Question: This is My data :
'''
18_AGT_s 8234.00 8234.00 8234.00
18_MAC_s 8414.36 8308.36 8246.33
9_MAC_r 8414.36 8308.36 8246.33
9_MAC_s 8414.55 8309.55 8246.45
8_MAC_r 8414.55 8309.55 8246.45
8_MAC_s 8414.56 8310.08 8246.47
6_MAC_r 8414.56 8310.08 8246.47
6_MAC_s 8416.19 8310.21 8246.49
1_MAC_r 8416.19 8310.21 8246.49
'''
and here is my gnuplot code :
> plot "dat" using ($0+1):2 with linespoints pt 8 ps 2 lt 2 lw 4 lc rgb
"green" title "DMSR","dat" using ($0+1):3 with linespoints pt 5 ps 2
lt 3 lw 4 lc rgb "blue" title "Alarm","dat" using ($0+1):4 with
linespoints pt 6 ps 2 lt 4 lw 4 lc rgb "red" title "Emergency"
and here is my out put :

But In the step part I want to have 18_AGT_s and 18_MAC_s and 9_MAC_s and .... for example on the X part I want to have 18_AGT_s in stand of 1 or I want to have 18_MAC_2 instand of 2 and 9_MAC_r instand of 3 etc. Any help thanks
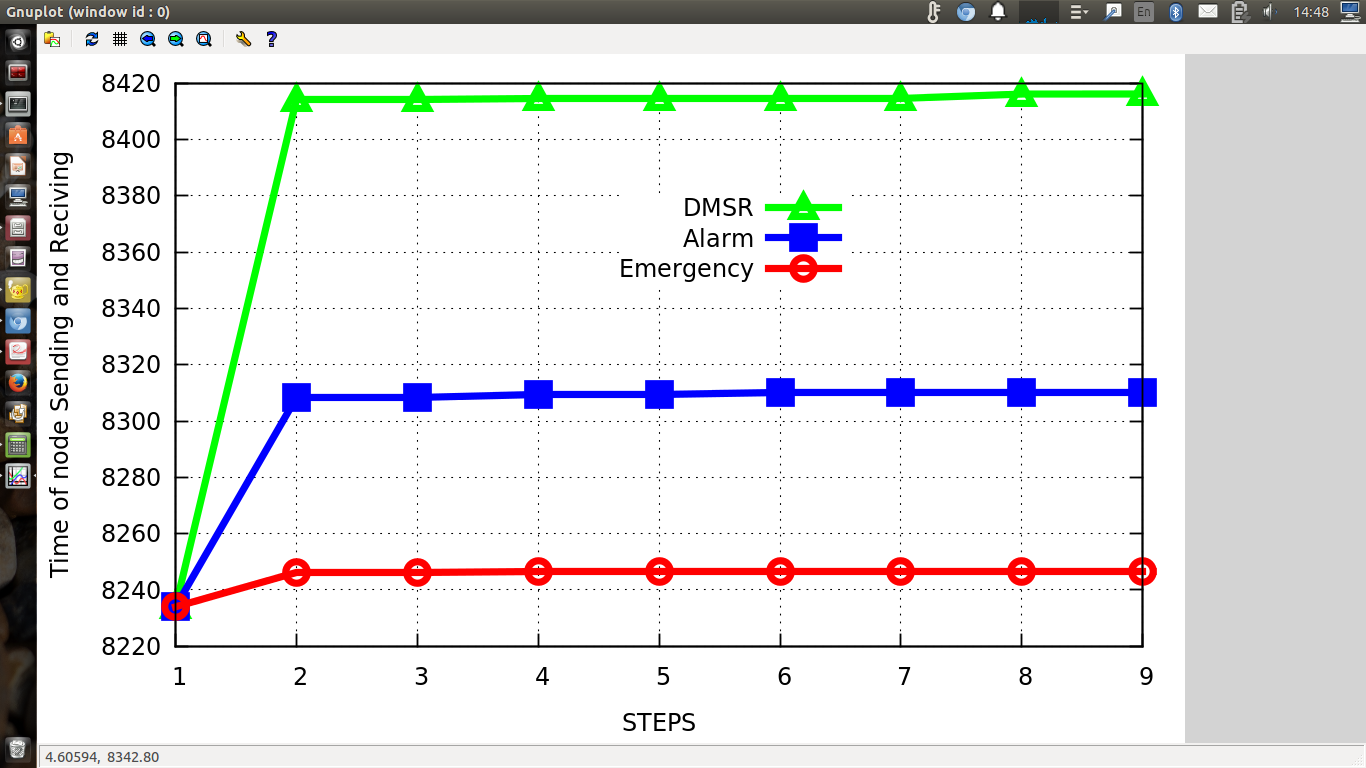
Answer: Use the 'xticlabels()' option with the column number with the labels as argument ('1', in this case):
'''
# Optionally rotate labels so they fit
set xtics rotate
plot "dat" using ($0+1):2 with linespoints pt 8 ps 2 lt 2 lw 4 lc rgb "green" title "DMSR","dat" using ($0+1):3 with linespoints pt 5 ps 2 lt 3 lw 4 lc rgb "blue" title "Alarm","dat" using ($0+1):4:xticlabels(1) with linespoints pt 6 ps 2 lt 4 lw 4 lc rgb "red" title "Emergency"
'''

Here you only need to use it for the last plot instance so that it overwrites the number options.